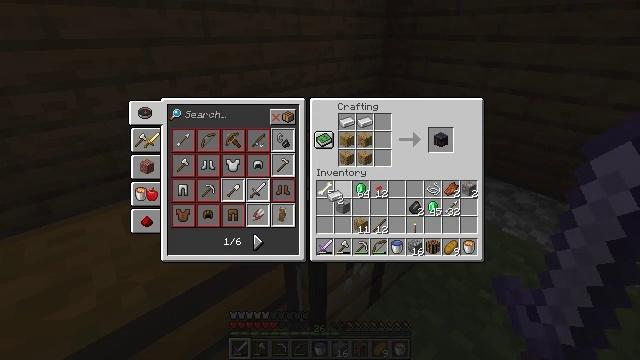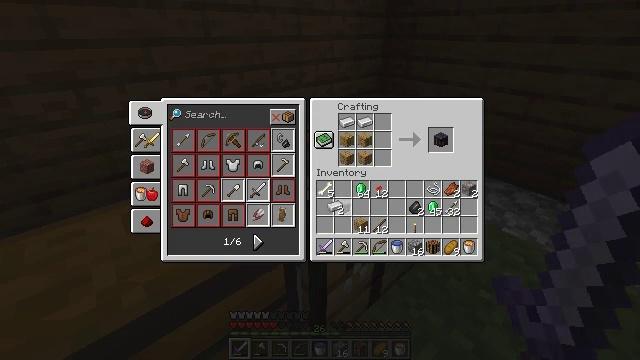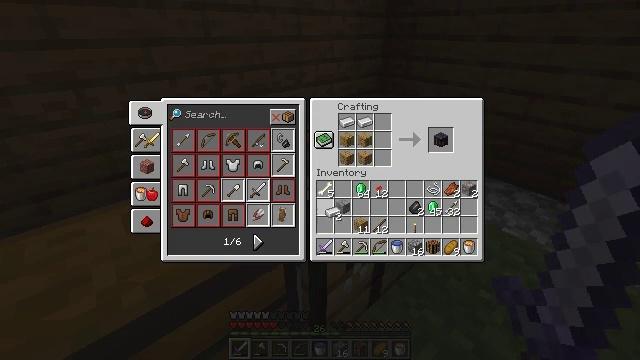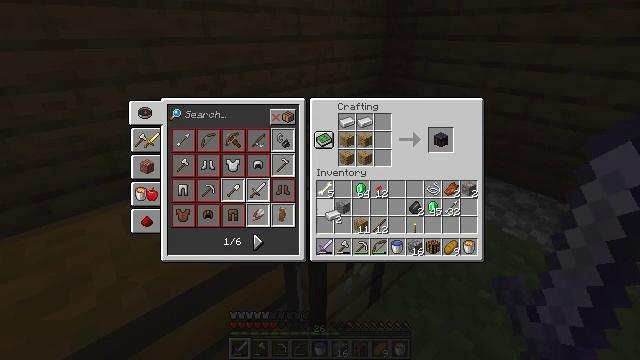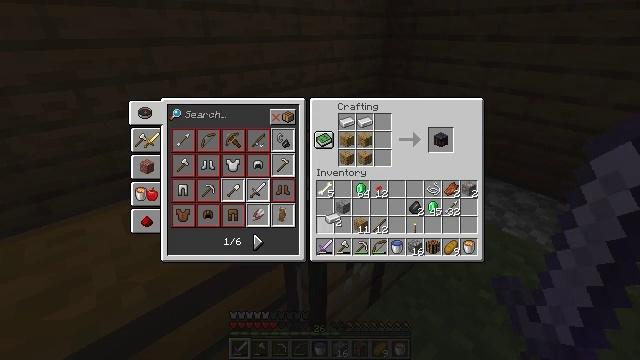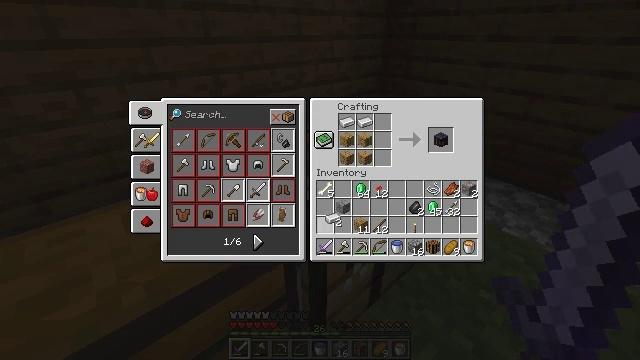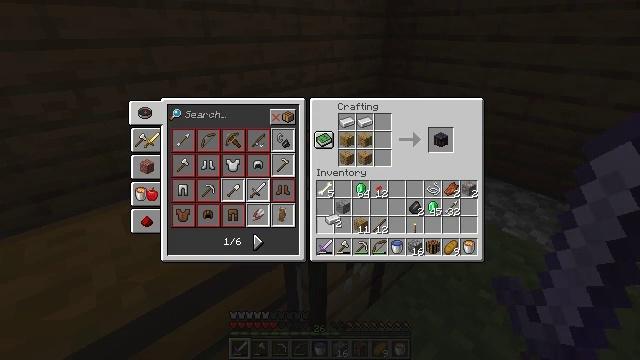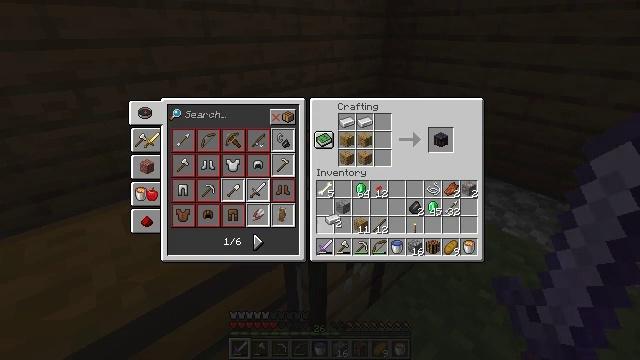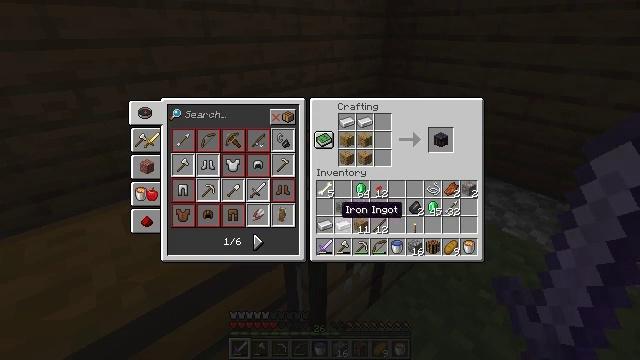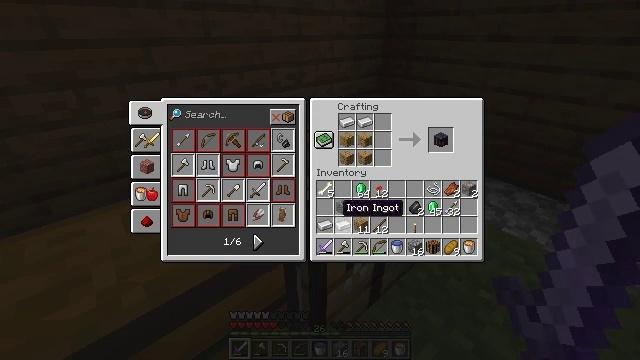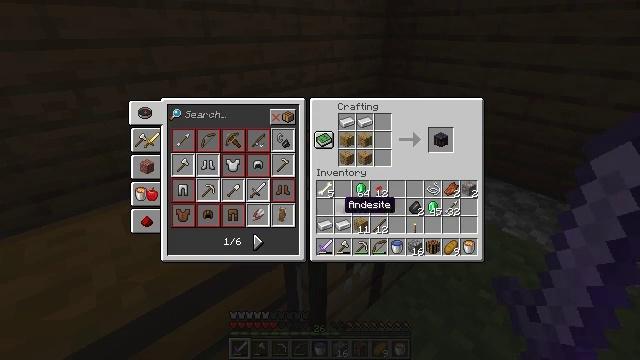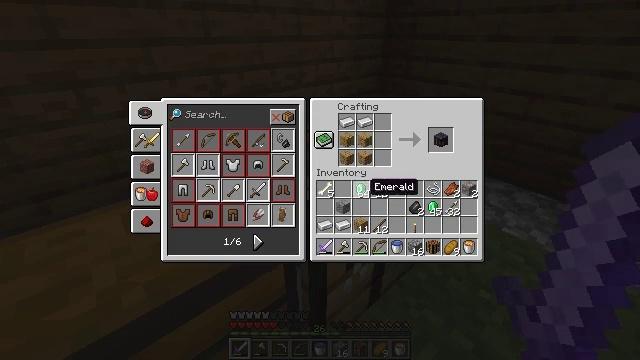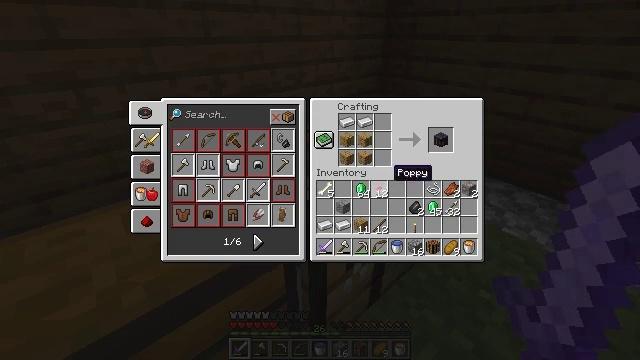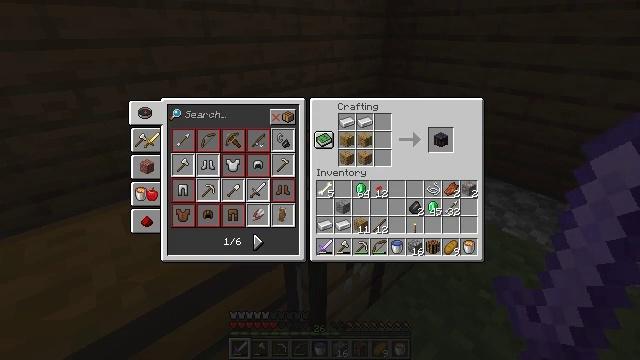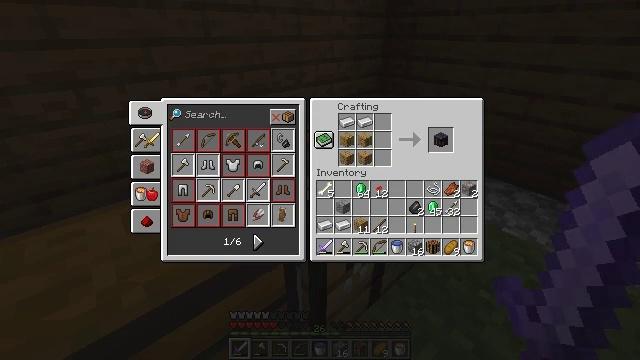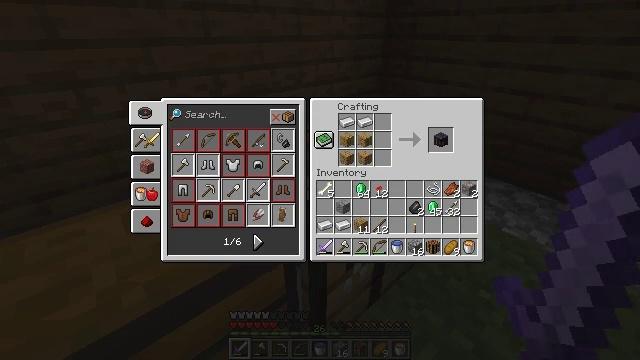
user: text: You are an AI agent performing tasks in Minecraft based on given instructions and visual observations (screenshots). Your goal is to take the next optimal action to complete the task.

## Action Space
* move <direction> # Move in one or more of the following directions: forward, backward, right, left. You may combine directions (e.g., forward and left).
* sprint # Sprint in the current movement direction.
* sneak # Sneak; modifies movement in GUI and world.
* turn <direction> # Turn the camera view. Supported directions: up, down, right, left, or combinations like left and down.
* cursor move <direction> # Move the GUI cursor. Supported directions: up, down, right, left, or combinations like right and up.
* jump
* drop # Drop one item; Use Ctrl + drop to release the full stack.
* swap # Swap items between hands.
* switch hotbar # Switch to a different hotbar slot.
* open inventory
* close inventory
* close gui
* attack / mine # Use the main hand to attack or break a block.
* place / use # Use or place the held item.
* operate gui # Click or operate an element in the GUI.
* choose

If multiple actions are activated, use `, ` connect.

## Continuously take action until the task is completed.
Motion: motion action
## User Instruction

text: Produce a smithing table through crafting.
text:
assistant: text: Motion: cursor move down
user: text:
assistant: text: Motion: no_op
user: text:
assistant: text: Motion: no_op
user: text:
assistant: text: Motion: operate gui
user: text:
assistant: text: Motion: operate gui
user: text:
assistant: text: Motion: operate gui
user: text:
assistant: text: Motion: operate gui
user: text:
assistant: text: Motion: no_op
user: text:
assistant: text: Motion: no_op
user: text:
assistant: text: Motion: no_op
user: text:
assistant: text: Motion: cursor move right and up
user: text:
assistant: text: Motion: cursor move right and up
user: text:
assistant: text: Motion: cursor move right and up
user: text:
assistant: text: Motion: cursor move right and up
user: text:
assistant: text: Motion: cursor move up
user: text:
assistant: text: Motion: no_op
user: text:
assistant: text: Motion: cursor move right
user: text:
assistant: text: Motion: cursor move down
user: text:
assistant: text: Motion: no_op
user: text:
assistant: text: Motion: no_op
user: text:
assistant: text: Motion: no_op
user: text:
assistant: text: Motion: no_op
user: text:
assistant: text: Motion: no_op
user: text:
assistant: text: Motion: operate gui
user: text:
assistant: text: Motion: operate gui
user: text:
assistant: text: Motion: operate gui
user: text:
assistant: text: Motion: no_op
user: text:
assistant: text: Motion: no_op
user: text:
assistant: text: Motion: no_op